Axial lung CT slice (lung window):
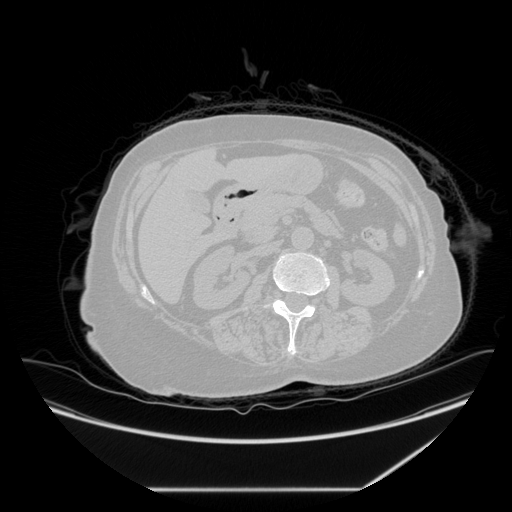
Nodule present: no